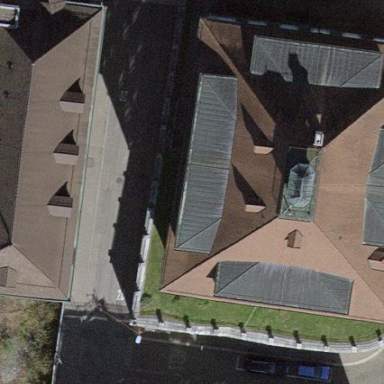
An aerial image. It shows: School building.